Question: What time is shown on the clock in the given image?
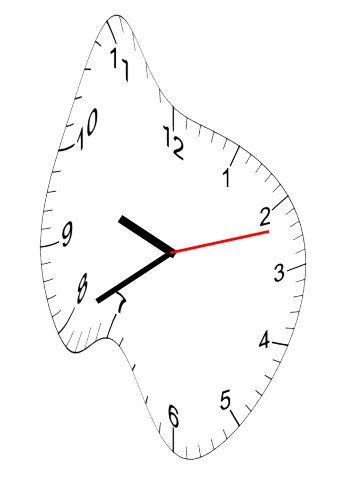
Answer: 09:40:12